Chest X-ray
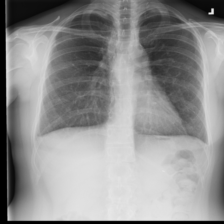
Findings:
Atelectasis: negative
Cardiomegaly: negative
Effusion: negative
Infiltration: negative
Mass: negative
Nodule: negative
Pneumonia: negative
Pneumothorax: negative
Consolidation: negative
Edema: negative
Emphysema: negative
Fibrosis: negative
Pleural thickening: negative
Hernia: negative